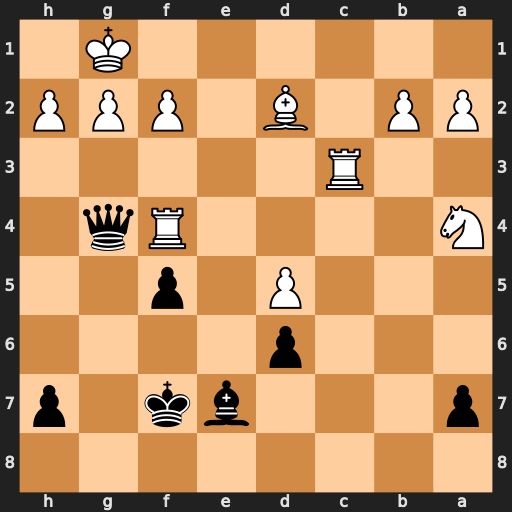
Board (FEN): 8/p3bk1p/3p4/3P1p2/N4Rq1/2R5/PP1B1PPP/6K1
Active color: b
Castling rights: -
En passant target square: -
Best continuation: Qd1+ Be1 Qxe1#